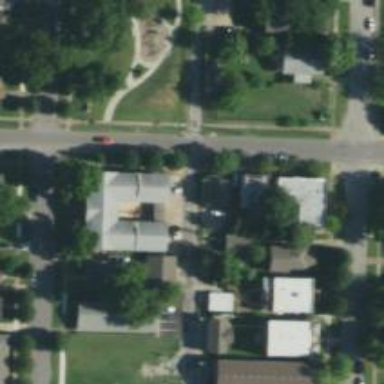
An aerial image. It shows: Neighborhood.